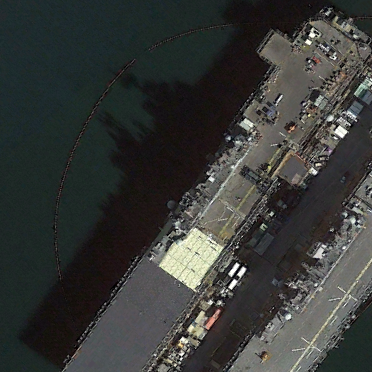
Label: Wasp-class_assault_ship